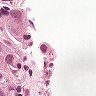
Metastatic tissue present: yes